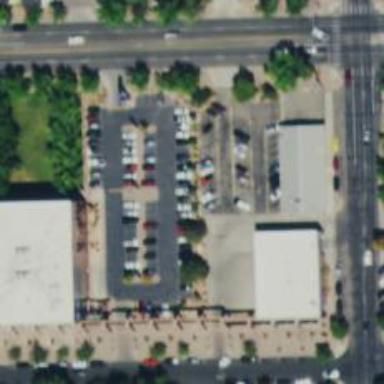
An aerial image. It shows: Parking space is available.